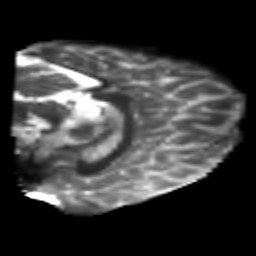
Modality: T2w
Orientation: sagittal
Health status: healthy
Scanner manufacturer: philips
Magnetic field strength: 3 T
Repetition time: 6.964 s
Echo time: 0.092 s